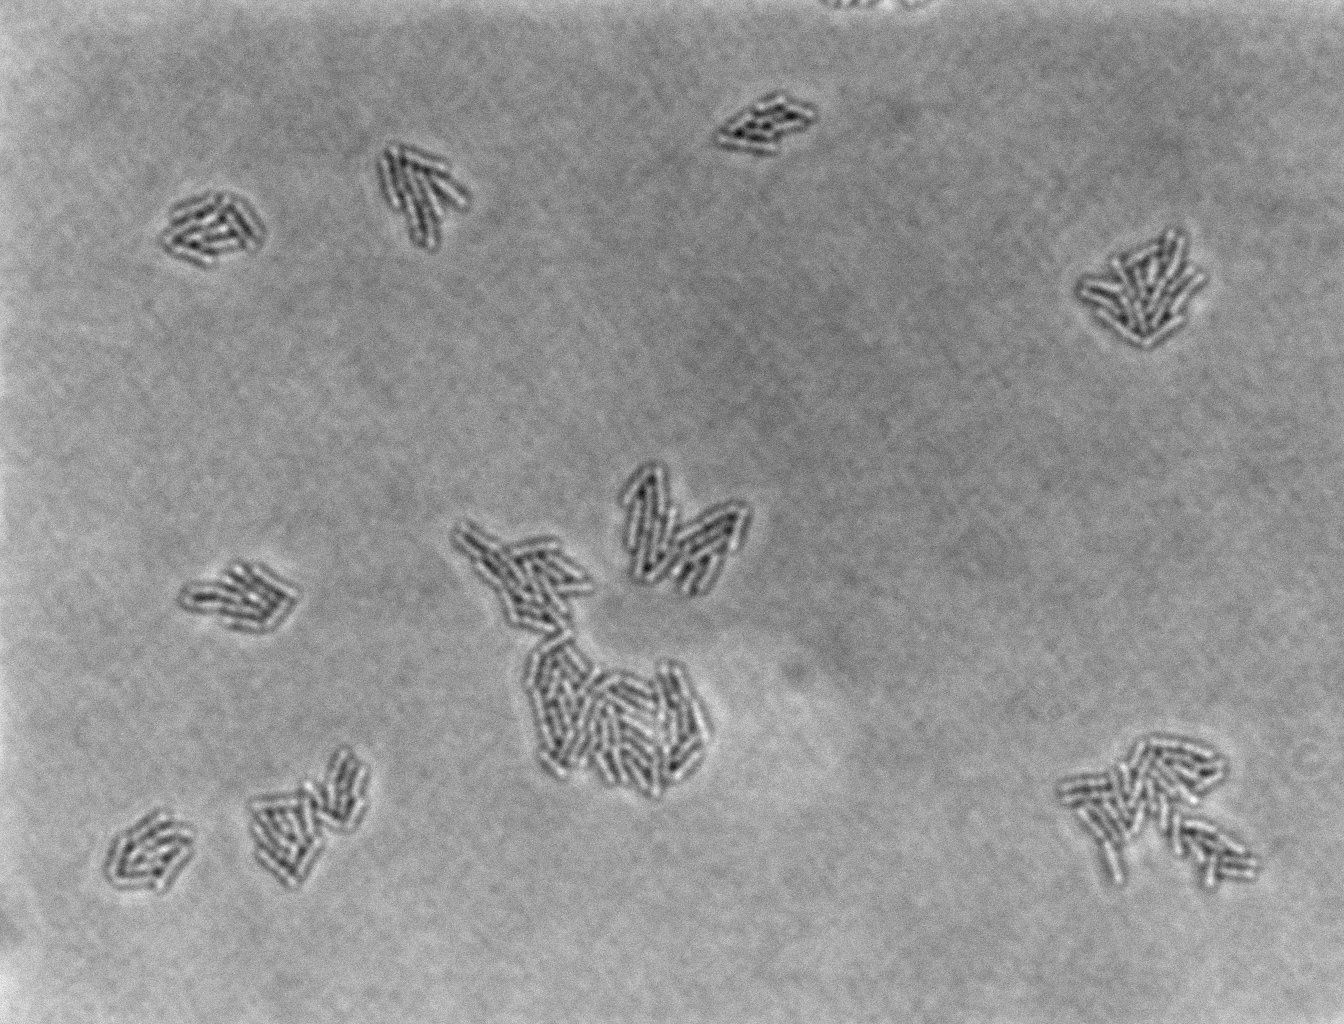
Brightfield microscopy, 60x objective, 3 h incubation